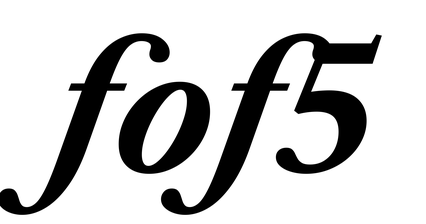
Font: LibreCaslonText-Italic_Bold_Italic